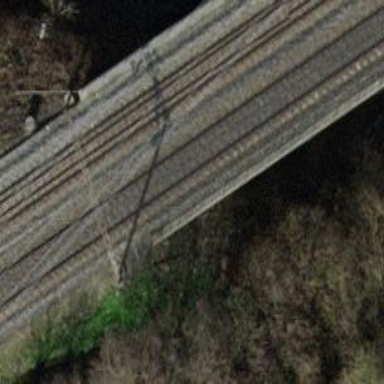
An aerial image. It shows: Bridge over electrified railway with contact line.